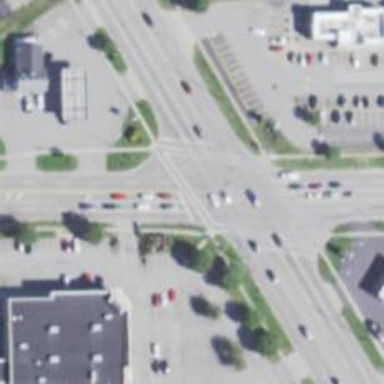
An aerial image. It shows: Asphalt footway with uncontrolled crossing marked with lines.